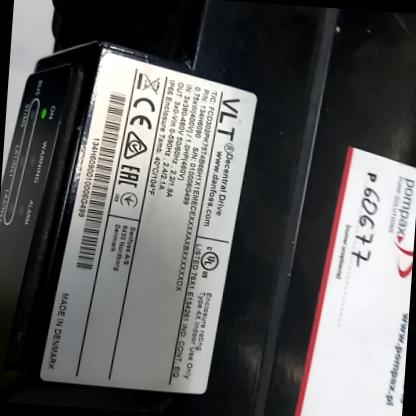
Klasa: tabliczka-znamionowa